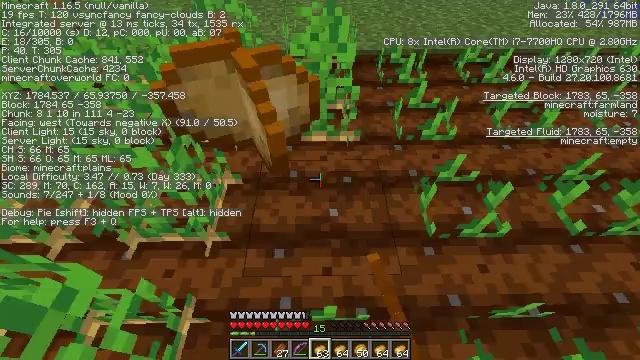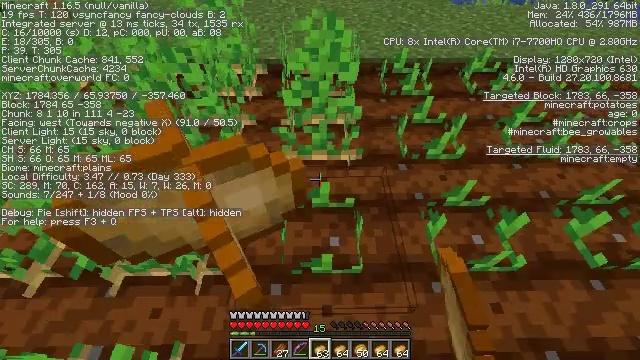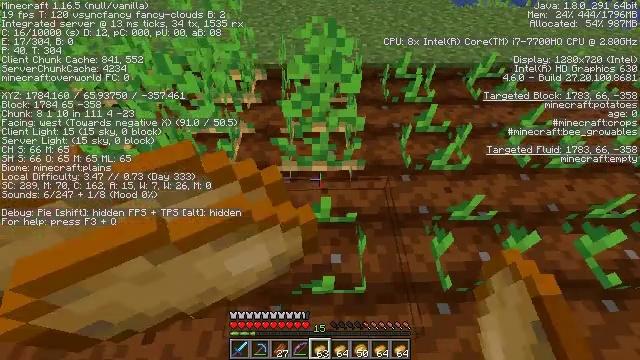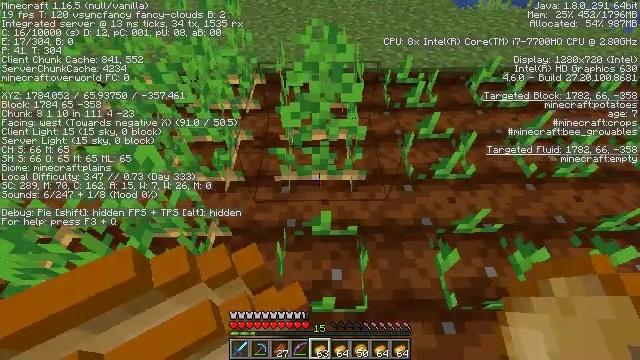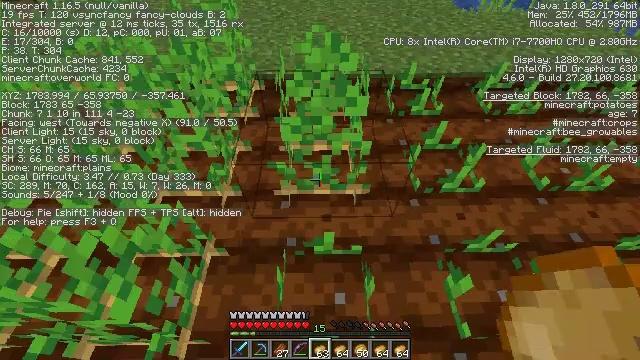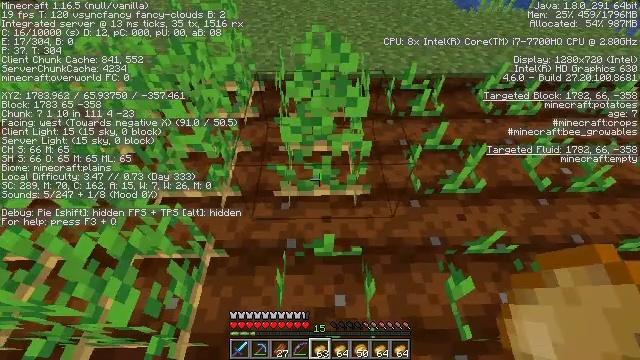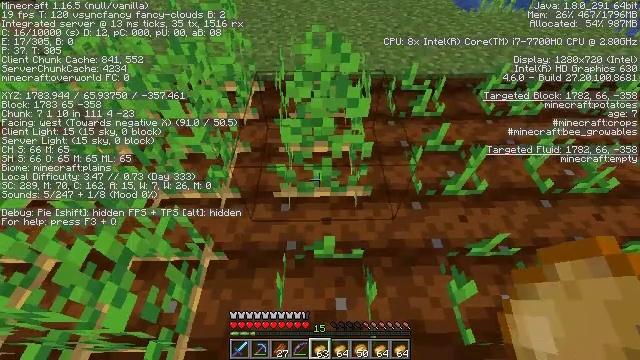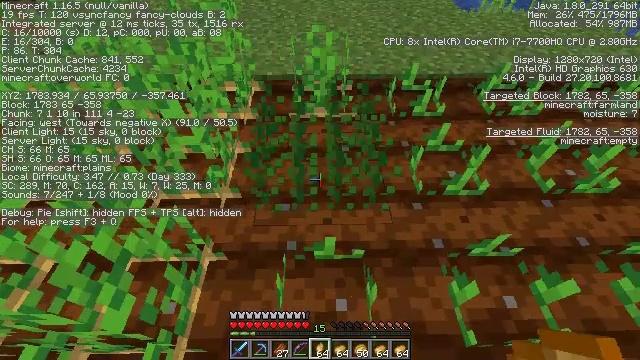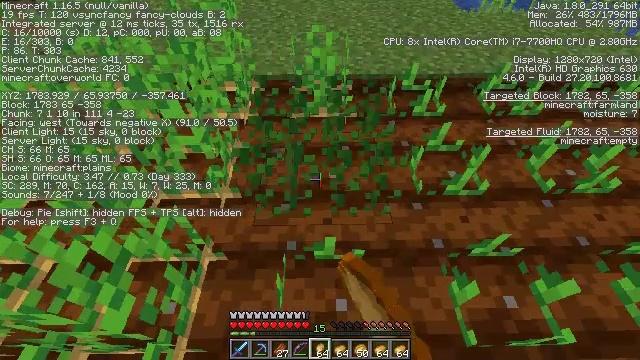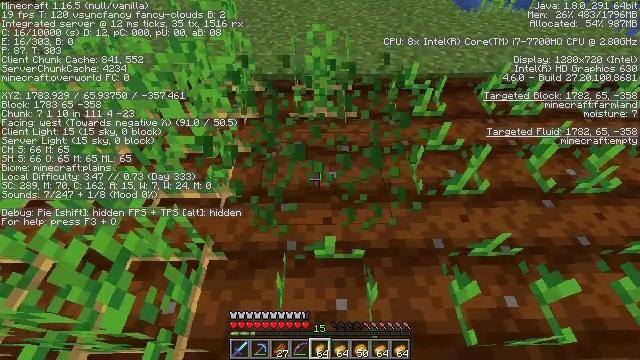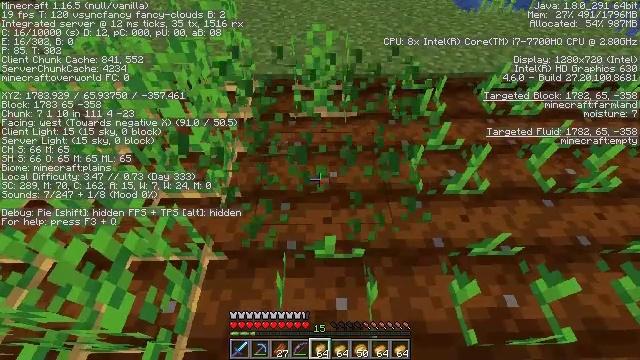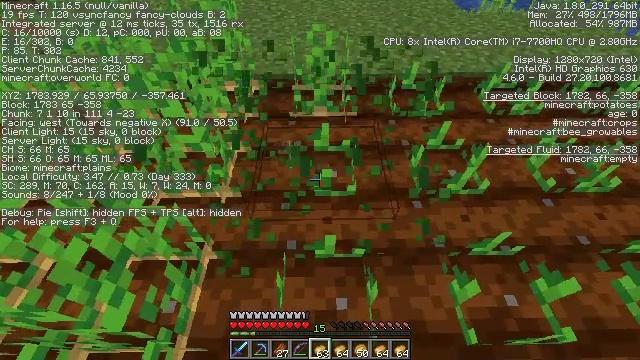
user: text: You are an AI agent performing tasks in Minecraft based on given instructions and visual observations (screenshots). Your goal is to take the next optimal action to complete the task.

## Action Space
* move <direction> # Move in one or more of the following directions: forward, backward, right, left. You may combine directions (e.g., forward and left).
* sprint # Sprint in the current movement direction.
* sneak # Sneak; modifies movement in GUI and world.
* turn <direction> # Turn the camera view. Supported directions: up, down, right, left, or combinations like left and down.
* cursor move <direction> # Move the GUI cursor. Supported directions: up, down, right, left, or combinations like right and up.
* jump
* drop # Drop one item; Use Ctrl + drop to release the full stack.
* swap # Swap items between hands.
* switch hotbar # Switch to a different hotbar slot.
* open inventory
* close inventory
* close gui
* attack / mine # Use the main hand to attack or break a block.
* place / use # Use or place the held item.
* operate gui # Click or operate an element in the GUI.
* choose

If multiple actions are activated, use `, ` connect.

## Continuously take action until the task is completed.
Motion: motion action
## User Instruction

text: Harvest potatoes.
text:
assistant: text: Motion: move forward
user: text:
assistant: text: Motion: move forward
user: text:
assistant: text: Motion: no_op
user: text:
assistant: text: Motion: no_op
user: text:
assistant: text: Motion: no_op
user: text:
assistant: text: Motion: no_op
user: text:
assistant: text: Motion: attack / mine
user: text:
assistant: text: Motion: attack / mine
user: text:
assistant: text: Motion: attack / mine
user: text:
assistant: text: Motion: no_op
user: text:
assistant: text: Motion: use / place
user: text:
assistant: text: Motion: use / place